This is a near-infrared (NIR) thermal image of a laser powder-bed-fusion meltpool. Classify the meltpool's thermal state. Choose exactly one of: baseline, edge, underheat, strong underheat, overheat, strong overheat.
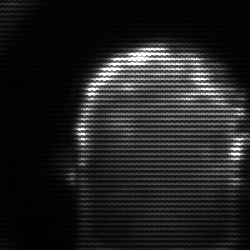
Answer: baseline